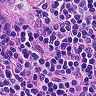
Metastatic tissue present: no